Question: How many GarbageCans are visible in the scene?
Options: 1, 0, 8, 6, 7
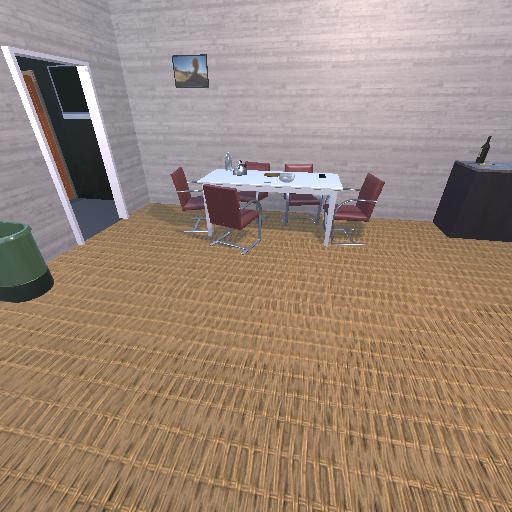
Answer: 1